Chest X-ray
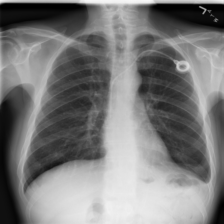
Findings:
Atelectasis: negative
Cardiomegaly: negative
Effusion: positive
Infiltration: negative
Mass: positive
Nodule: negative
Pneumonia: negative
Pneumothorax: negative
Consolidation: negative
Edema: negative
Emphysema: negative
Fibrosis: negative
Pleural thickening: negative
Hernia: negative